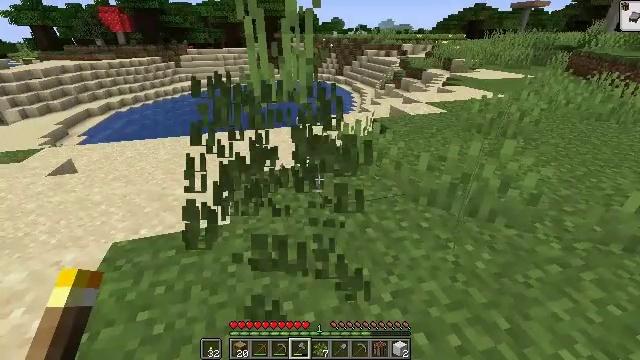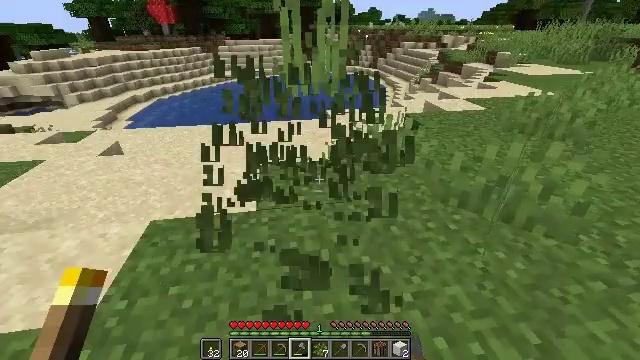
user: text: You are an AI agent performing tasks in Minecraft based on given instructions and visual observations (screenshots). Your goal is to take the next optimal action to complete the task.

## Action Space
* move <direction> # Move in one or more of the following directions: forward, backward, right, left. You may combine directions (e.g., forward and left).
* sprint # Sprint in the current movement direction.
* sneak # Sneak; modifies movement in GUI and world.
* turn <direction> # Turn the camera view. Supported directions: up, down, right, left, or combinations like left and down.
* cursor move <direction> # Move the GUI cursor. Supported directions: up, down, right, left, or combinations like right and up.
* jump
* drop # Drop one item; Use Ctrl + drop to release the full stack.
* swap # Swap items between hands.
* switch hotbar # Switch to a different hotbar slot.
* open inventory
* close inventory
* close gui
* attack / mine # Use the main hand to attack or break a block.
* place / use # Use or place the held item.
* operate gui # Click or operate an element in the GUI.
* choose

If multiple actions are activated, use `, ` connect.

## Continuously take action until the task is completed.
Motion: motion action
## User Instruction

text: Harvest tall grass for seeds.
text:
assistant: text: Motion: turn left and down
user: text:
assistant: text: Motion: no_op